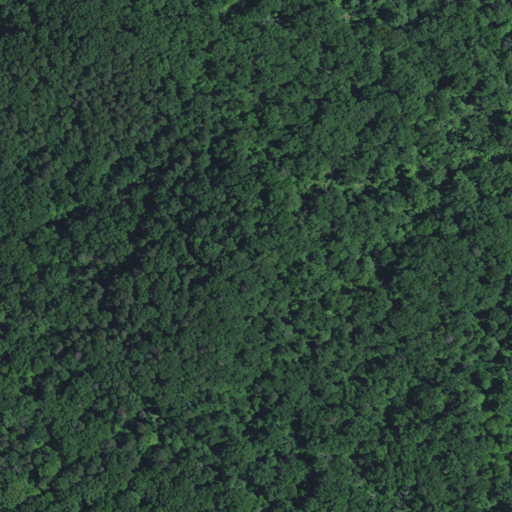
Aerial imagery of ridge(s) in Indiana named Waggoner Knobs containing deciduous forest and mixed forest